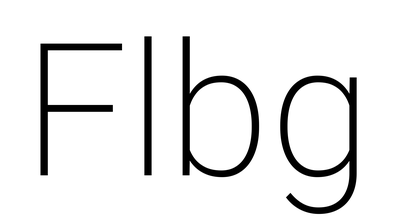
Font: Roboto_ExtraLight